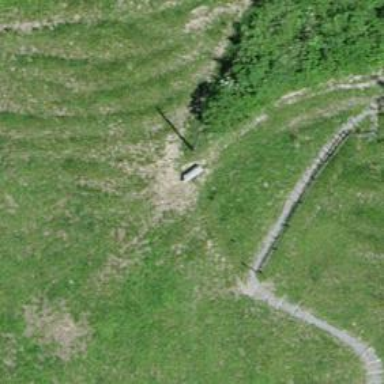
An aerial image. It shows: Minor power line.